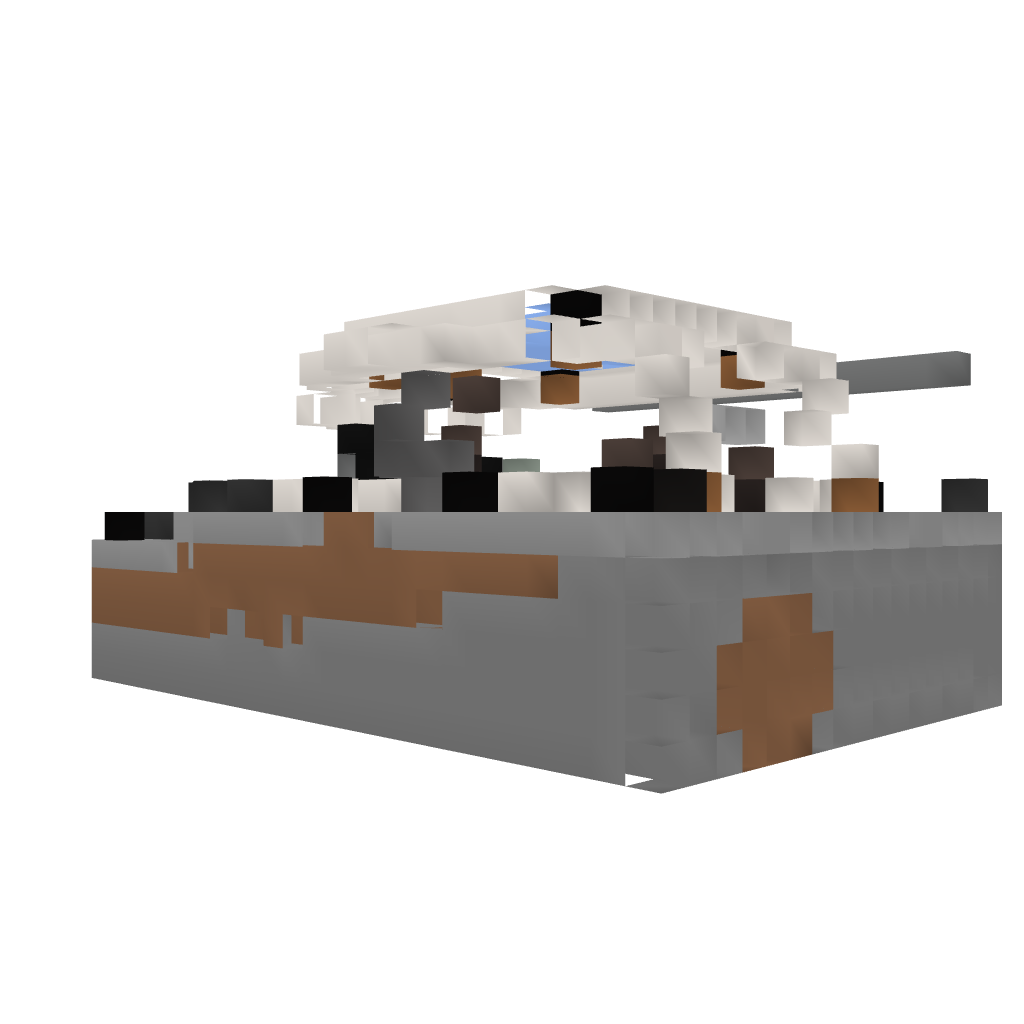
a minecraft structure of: Ethos Death Games Remake